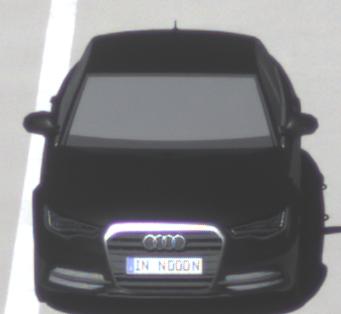
Make: Audi
Model: A6 2.0 TFSI
Detailed model: A6 (C7) Limousine
Model produced from: 2011/10
Model produced until: 2014/09
Doors: 4
Color: black
Road condition: dry road
Daytime: midday
Contrast: high contrast